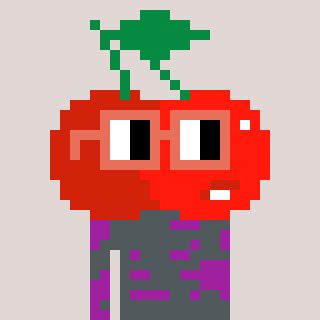
a pixel art character with square orange glasses, a cherry-shaped head and a magenta-colored body on a warm background